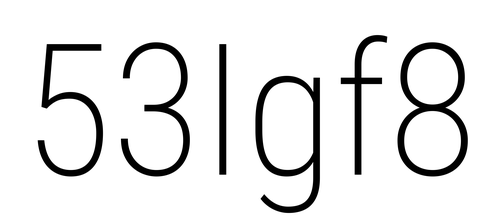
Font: Roboto_Condensed_ExtraLight